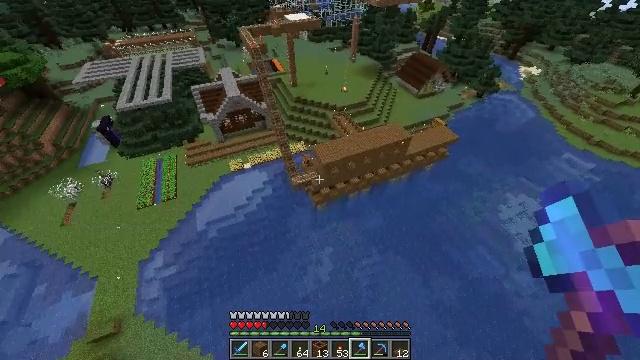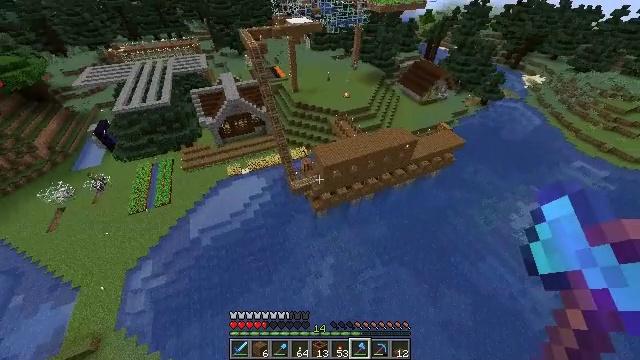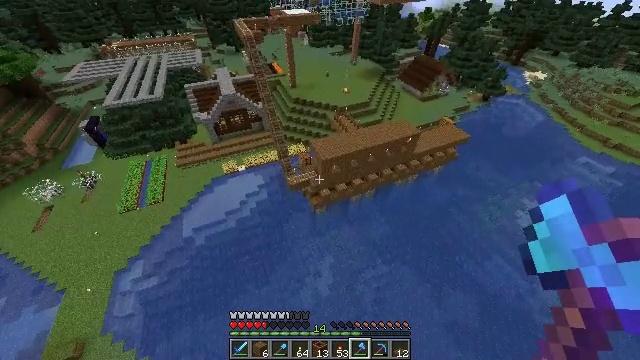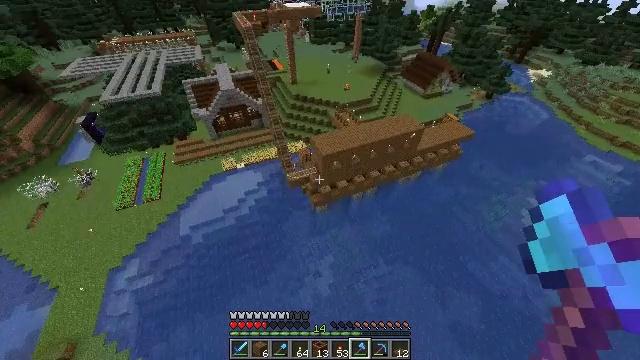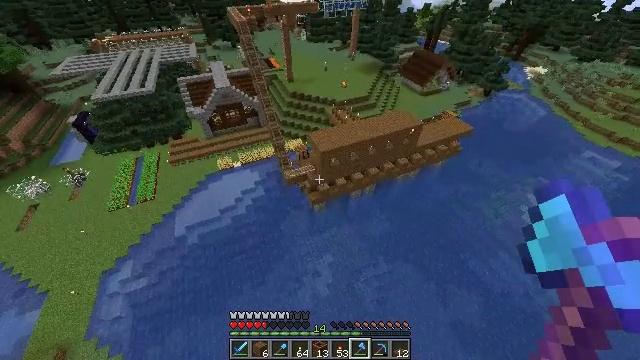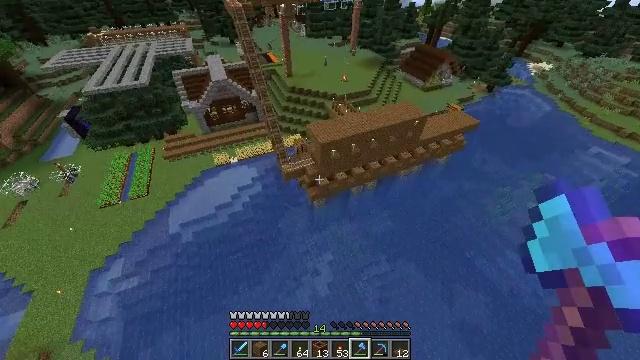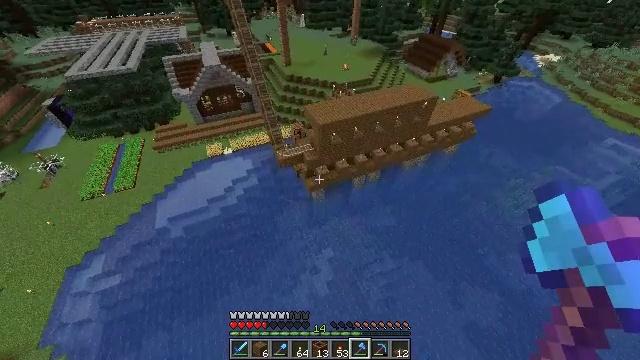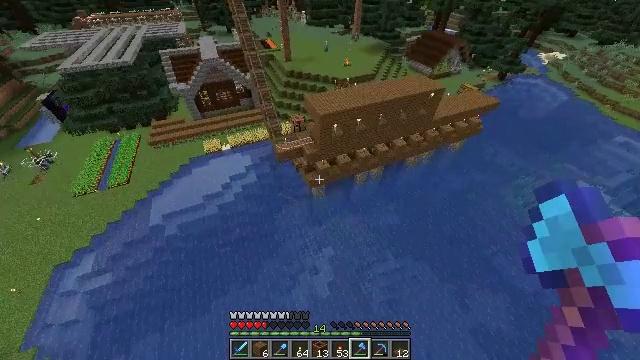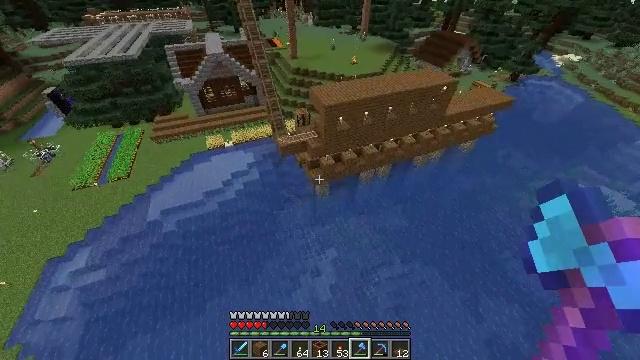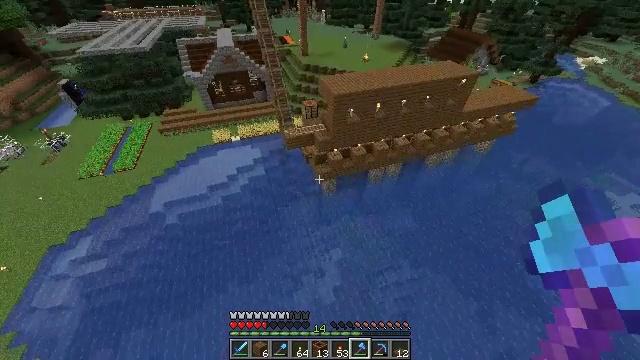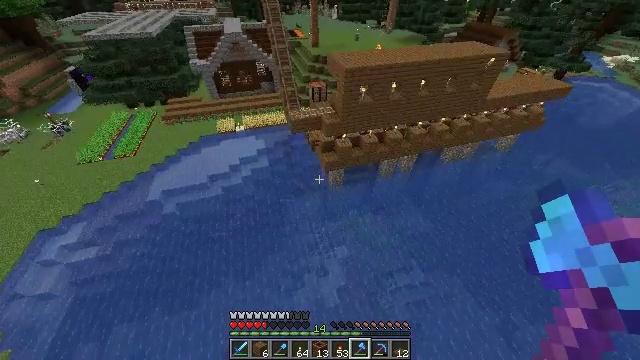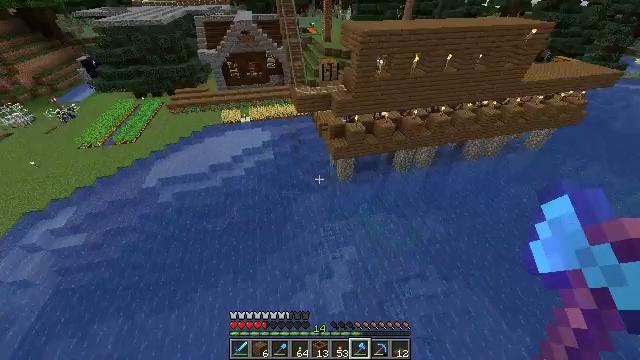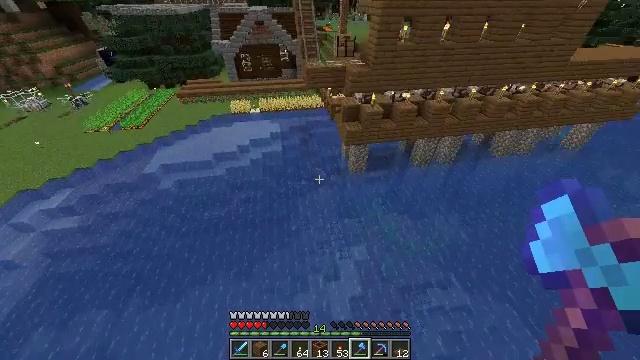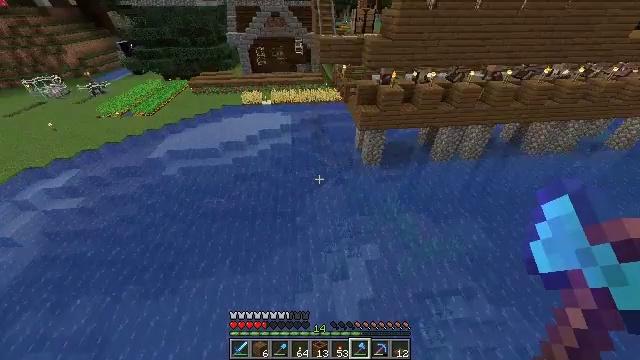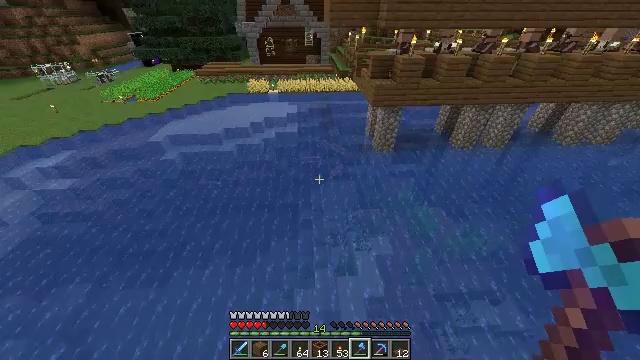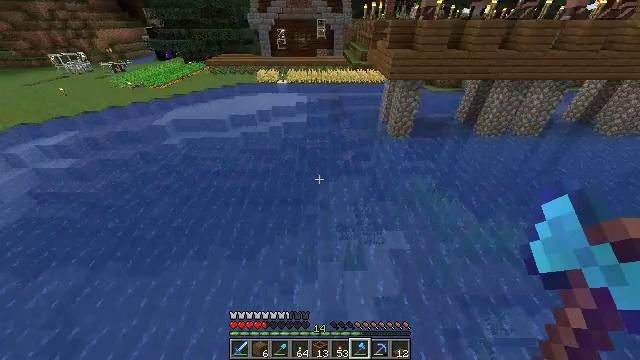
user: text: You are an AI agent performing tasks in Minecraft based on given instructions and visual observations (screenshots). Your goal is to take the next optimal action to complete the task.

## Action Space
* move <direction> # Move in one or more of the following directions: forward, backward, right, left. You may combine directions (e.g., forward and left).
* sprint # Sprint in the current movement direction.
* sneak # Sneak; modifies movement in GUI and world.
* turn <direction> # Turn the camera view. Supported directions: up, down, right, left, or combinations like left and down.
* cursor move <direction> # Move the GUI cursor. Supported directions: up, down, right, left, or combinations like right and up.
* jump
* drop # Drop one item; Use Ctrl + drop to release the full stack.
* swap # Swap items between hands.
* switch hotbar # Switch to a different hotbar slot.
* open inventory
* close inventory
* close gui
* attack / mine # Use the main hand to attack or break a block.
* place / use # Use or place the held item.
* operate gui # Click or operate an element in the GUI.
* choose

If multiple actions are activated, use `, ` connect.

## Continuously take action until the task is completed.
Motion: motion action
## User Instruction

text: Break the mature wheat plants.
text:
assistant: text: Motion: move forward, turn up
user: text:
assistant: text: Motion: move forward
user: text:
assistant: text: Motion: move forward, sprint
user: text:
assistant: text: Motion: move forward, sprint
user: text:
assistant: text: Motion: move forward, sprint
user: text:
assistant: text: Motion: move forward, sprint
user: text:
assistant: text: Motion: move forward
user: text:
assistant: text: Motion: move forward, turn left
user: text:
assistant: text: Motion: move forward, turn left
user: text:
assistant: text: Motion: move forward, turn left
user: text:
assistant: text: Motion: move forward, turn left and up
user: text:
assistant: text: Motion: move forward, sprint, turn left and up
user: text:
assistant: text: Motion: move forward, sprint, turn left and up
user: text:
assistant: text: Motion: move forward, turn left and up
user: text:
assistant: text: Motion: move forward, turn left and up
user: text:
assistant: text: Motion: move forward, turn left and up
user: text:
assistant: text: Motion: move forward, turn left and up
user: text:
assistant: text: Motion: move forward, turn left and up
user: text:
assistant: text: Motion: move forward, sprint, turn up
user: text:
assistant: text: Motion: move forward, sprint, turn right and up
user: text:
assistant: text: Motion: move forward, sprint, turn up
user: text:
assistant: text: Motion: move forward, turn right
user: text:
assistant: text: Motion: move forward
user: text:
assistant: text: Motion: move forward
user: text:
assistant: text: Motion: move forward, sprint
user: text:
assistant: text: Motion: move forward, sprint
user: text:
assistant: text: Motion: move forward, sprint, turn right and up
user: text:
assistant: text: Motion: move forward, turn up
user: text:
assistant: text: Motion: move forward, turn up
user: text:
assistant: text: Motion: move forward, turn up